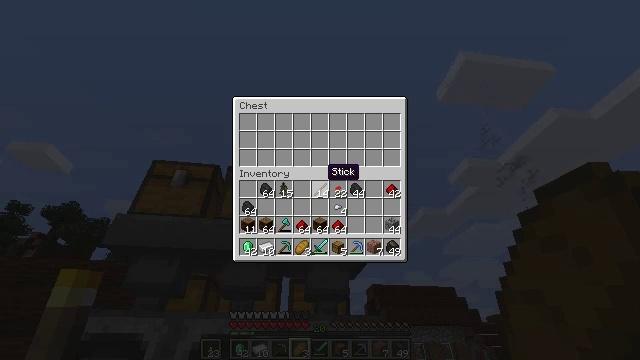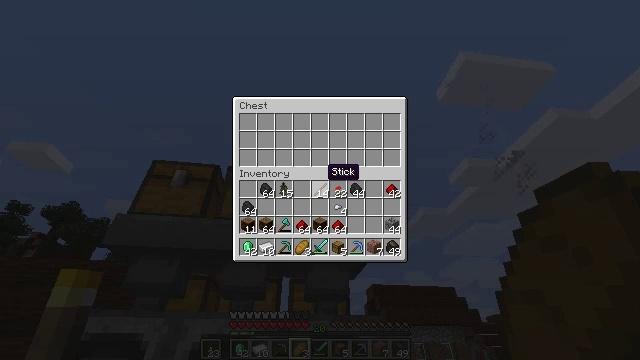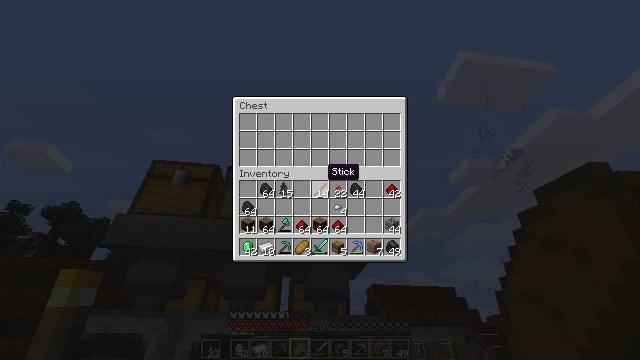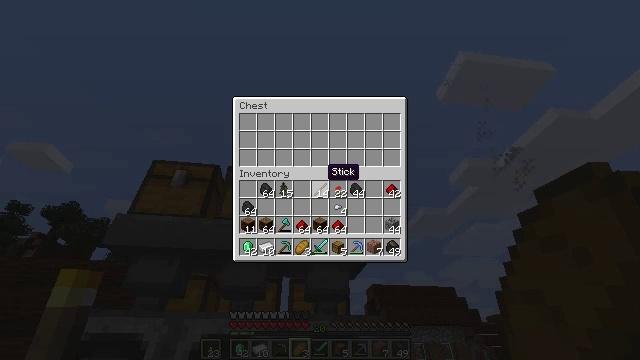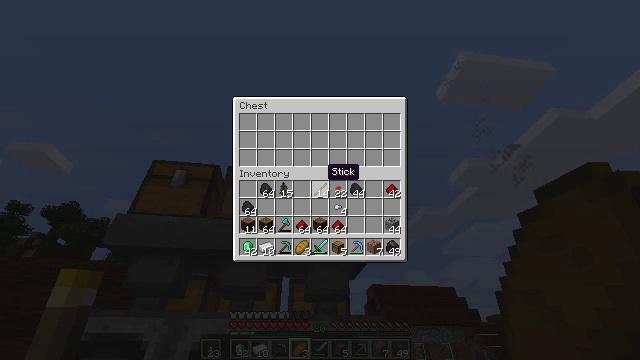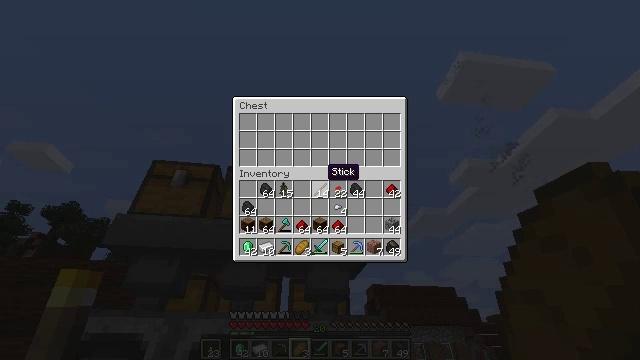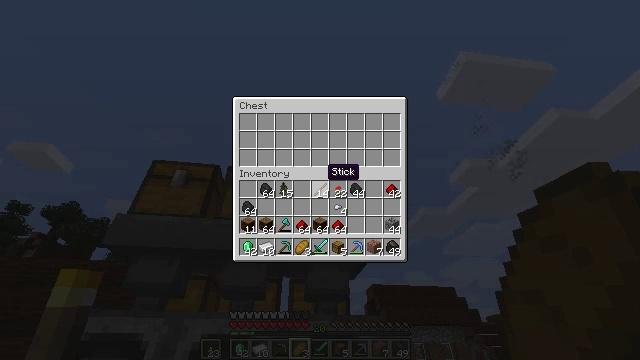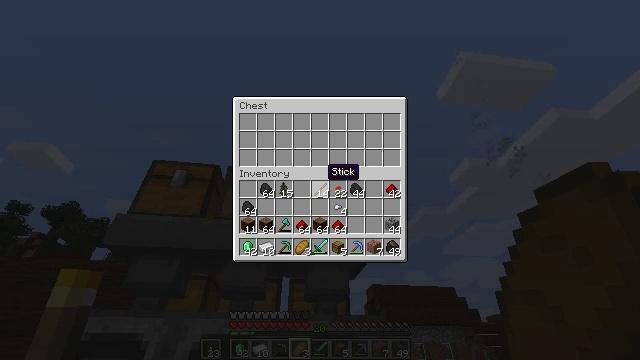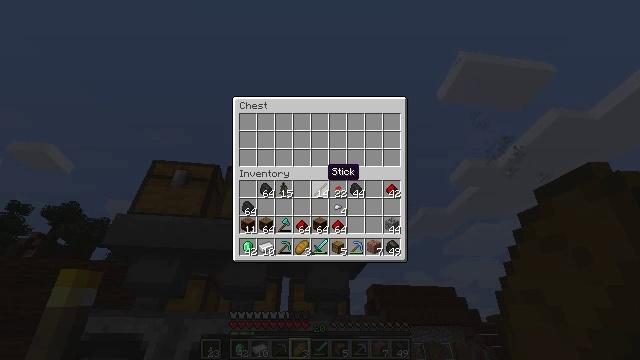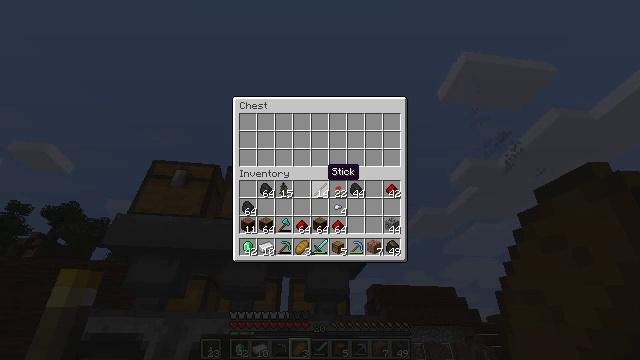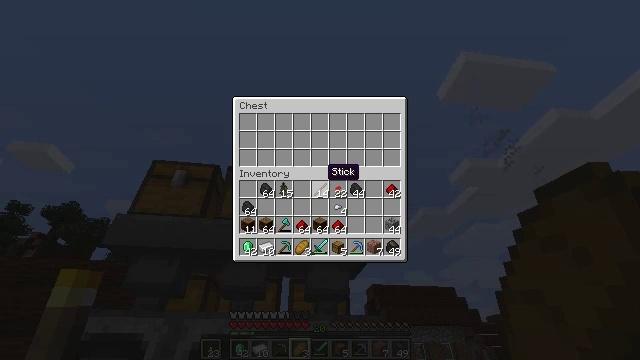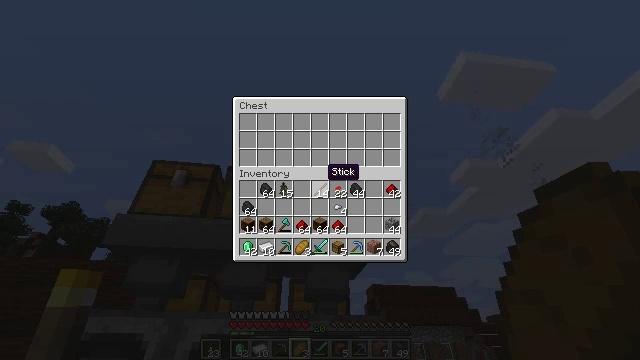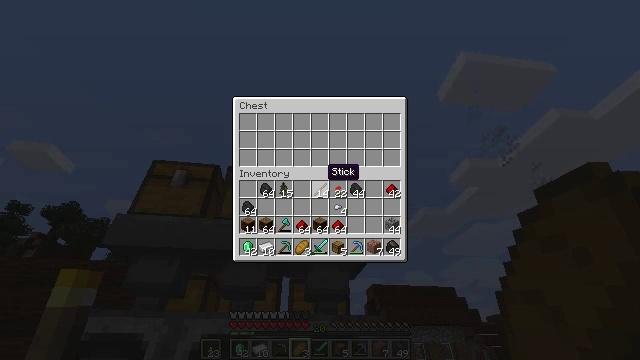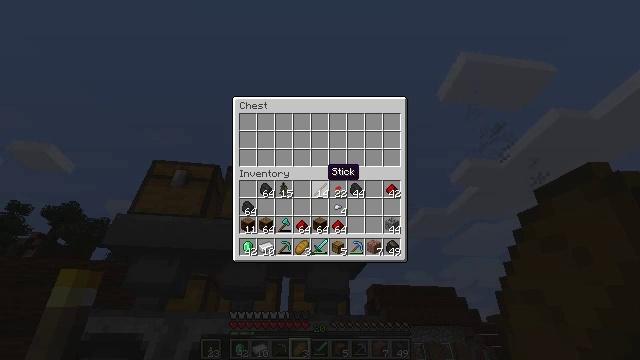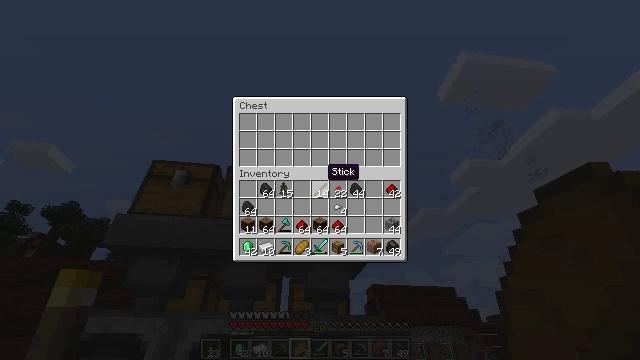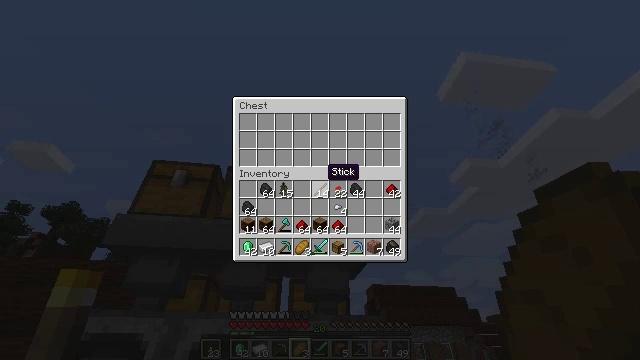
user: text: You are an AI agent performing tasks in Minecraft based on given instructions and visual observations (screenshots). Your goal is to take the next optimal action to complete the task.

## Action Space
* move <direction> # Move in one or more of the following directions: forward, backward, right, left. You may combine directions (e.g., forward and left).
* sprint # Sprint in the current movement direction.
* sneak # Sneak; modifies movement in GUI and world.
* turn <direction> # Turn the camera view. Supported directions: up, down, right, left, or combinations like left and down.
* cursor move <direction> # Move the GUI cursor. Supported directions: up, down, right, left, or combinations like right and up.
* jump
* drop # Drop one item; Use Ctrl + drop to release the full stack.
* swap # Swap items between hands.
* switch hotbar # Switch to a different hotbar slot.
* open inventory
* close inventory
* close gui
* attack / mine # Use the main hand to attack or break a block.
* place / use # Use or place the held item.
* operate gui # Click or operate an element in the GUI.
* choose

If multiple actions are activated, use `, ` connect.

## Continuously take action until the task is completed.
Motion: motion action
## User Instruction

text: Combine materials on the crafting table to make an emerald.
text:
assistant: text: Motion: no_op
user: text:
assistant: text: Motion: no_op
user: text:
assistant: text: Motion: no_op
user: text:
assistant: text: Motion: no_op
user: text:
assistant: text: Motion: no_op
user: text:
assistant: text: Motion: no_op
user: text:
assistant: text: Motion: no_op
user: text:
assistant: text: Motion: no_op
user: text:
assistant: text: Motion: no_op
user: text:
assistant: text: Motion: no_op
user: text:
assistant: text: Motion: no_op
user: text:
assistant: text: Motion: no_op
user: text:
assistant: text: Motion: no_op
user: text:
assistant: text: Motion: no_op
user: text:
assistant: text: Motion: no_op
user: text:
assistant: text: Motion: no_op
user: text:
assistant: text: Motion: no_op
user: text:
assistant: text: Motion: no_op
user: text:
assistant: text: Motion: no_op
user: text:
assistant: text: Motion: no_op
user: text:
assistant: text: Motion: no_op
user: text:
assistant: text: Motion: no_op
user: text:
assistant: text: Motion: no_op
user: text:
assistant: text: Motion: no_op
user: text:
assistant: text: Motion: no_op
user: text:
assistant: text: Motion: no_op
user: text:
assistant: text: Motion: no_op
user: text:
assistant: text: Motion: no_op
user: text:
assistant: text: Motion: no_op
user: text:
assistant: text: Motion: no_op